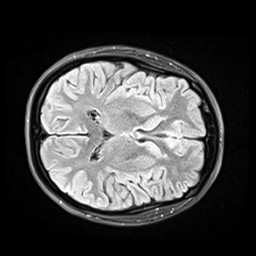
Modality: FLAIR
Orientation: axial
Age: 27
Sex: female
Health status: healthy
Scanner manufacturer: siemens
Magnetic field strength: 3 T
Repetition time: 9 s
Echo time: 0.088 s